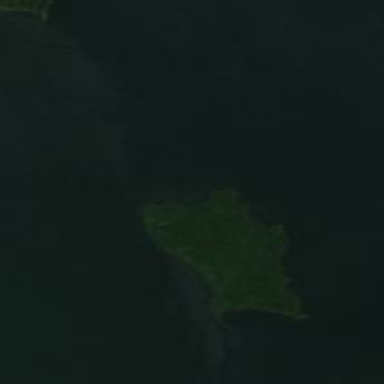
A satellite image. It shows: Islet.